Interaction volume radius: 5 \u00c5
Interaction volume height: 15 \u00c5
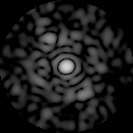
Disorder parameter: 0.7997